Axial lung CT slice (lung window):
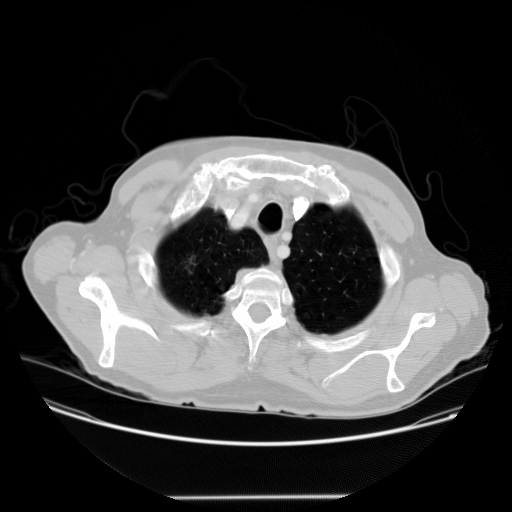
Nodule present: no